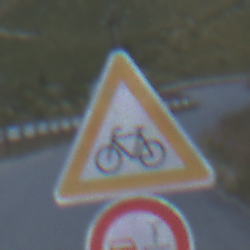
Verkehrszeichen: RadverkehrRechts
Zusatzzeichen unten: VerbotUeberholenEinspurigeFahrzeuge
Umgebung: Outdoor, RoadRail
Tageszeit: SunriseSunset
Wetter: Clear
Licht: Natural
Jahreszeit: NotSpecified
Kontrast: LowContrast